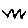
Label: zigzag